Question: I've a sql select statement to display the query on my jtable via jButton by getting the user input info from jComboBox & jDateChooser.
Is it possible to set conditions to the buttons e.g
Code below for jButton action lisener
'''
java.util.Date dateFromDateChooser = jDateChooser.getDate();
String dateString = String.format("%1$tY-%1$tm-%1$td", dateFromDateChooser);
String attendant = (String) cbName.getSelectedItem();
String fill = "SELECT id as 'No', recDate as 'Date', super as 'Supervisor', attendant as 'Attendant' from log"
+ "WHERE recDate = '"+dateString+"'"
+ "and attendant = '" + attendant + "'";
try{
ps = conn.prepareStatement(fill);
rs = ps.executeQuery();
jTable1.setModel(DbUtils.resultSetToTableModel(rs));
}
catch(Exception e){
JOptionPane.showMessageDialog(null, e);
}
'''
}
The above code is working fine, but I wish to allow user to either 2 types of conditions.
Such as display search results by selecting either "Date and jComboBox" or just "Date"
Can I user if else statement for this case?
Please advice...

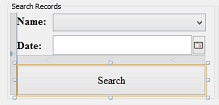
Answer: Query without attendant if name not selected
'''
String attendant = (String) cbName.getSelectedItem();
String qry;
if( attendant != null && !attendant.isEmpty() ) {
qry = "SELECT id as 'No', recDate as 'Date', super as 'Supervisor', attendant as 'Attendant' from log"
+ "WHERE recDate = '"+dateString+"'"
+ "and attendant = '" + attendant + "'";
} else {
qry = "SELECT id as 'No', recDate as 'Date', super as 'Supervisor', attendant as 'Attendant' from log"
+ "WHERE recDate = '"+dateString+"'";
}
'''